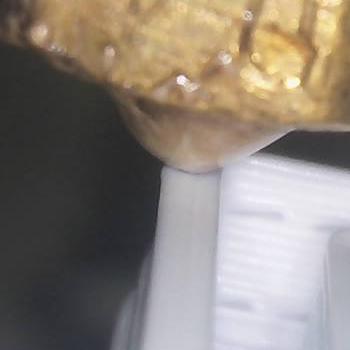
Flow rate: 118%